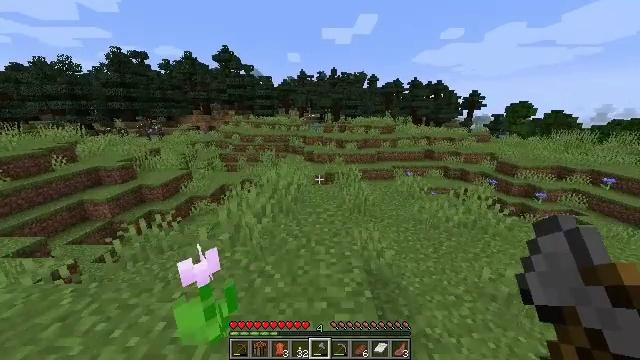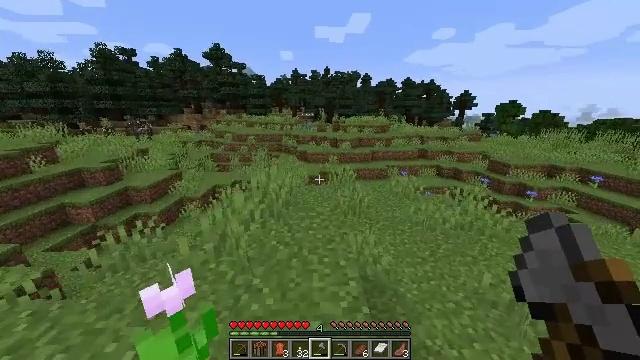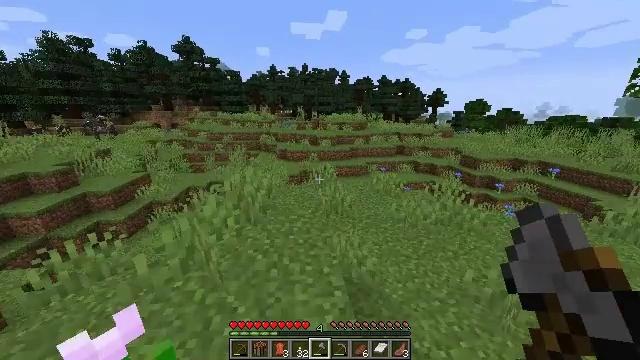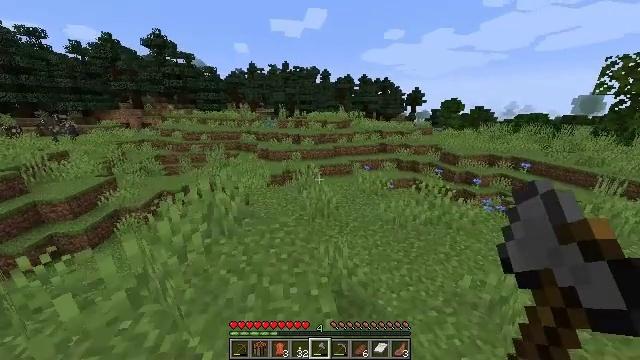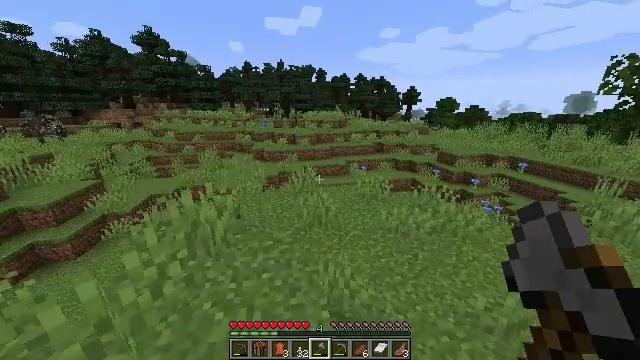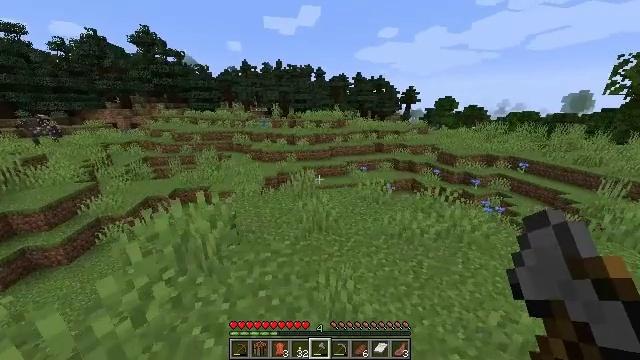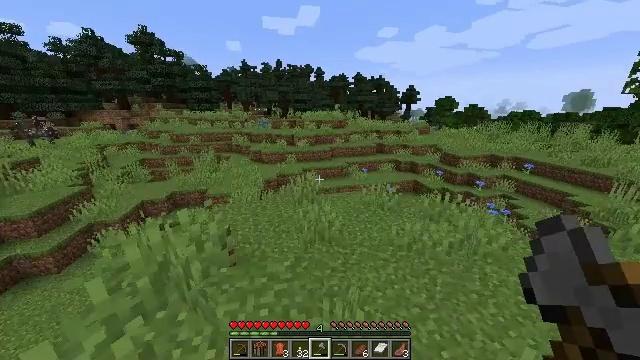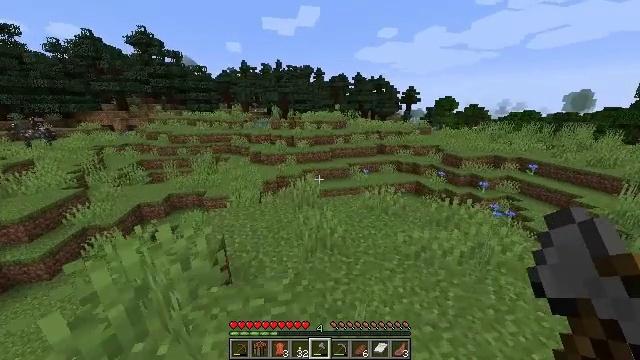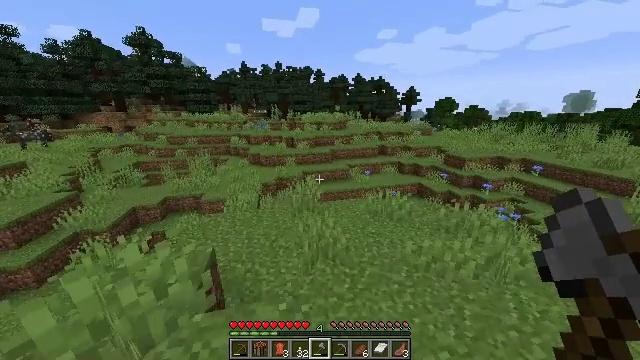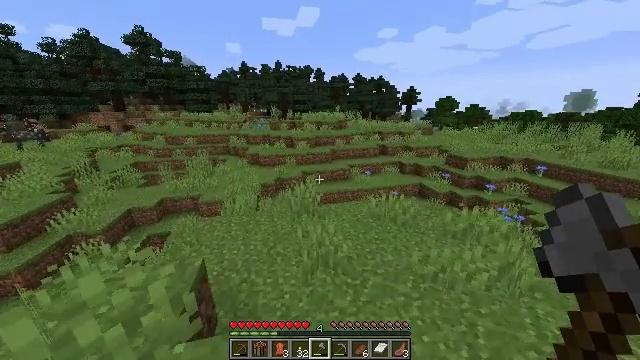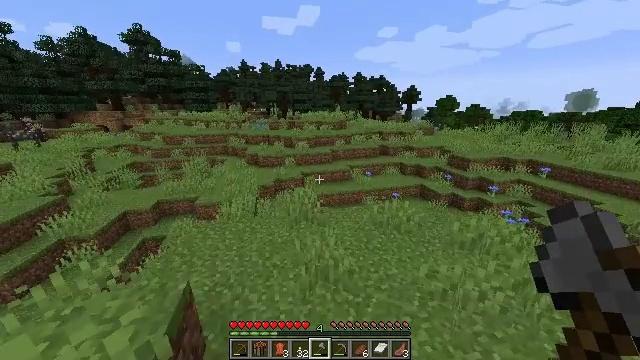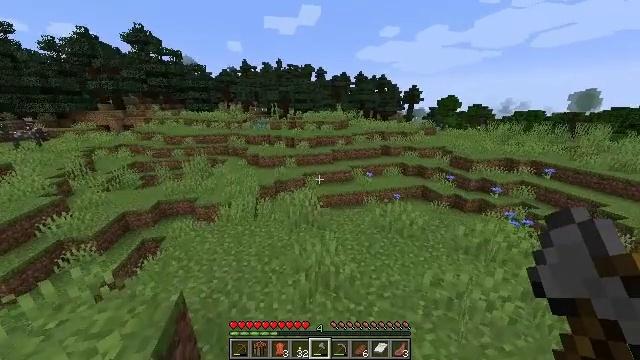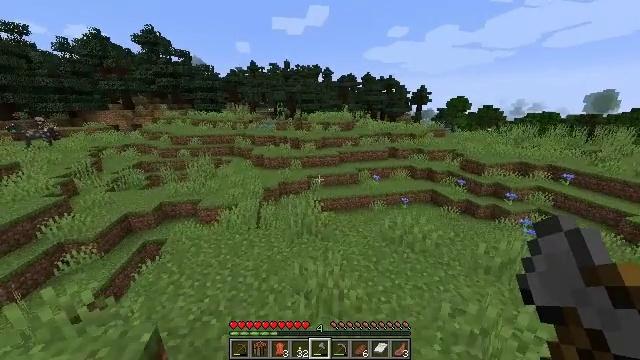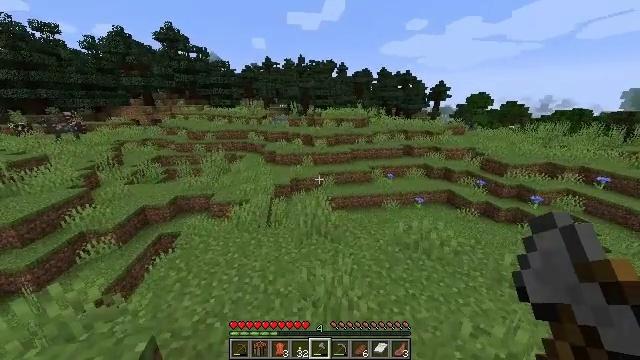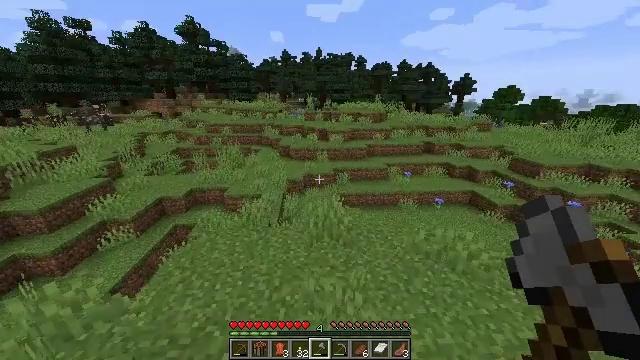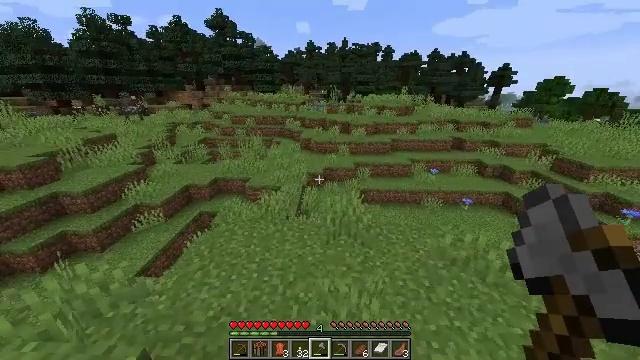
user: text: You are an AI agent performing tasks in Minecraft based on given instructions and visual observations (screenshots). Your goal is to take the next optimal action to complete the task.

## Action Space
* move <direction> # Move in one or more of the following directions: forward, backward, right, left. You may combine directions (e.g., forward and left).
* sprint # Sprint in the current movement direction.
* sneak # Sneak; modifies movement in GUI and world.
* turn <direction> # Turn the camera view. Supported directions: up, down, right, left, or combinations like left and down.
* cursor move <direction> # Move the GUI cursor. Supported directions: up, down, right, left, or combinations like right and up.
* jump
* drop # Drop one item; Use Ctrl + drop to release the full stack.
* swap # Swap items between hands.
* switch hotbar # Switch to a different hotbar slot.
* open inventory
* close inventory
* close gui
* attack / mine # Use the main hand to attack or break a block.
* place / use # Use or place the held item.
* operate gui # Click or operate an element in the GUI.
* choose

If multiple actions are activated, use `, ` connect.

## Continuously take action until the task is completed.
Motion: motion action
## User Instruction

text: Collect dirt by holding left button.
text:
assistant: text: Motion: move forward, sprint, turn right
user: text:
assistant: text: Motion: move forward, sprint, turn right
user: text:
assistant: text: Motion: move forward, sprint, turn right
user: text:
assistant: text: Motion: move forward, sprint, turn right
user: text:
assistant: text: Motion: move forward, sprint
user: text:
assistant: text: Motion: move forward, sprint
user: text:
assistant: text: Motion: move forward, sprint
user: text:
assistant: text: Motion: move forward, sprint
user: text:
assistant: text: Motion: move forward, sprint
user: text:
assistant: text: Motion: move forward, sprint
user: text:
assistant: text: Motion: move forward, sprint
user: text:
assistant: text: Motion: move forward, sprint, turn left
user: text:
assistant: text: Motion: move forward, sprint, turn left and down
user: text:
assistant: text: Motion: move forward, sprint, turn left and down
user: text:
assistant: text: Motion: move forward, sprint, turn left and down
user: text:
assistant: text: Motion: move forward, sprint, turn left and down
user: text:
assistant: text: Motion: move forward, sprint, turn left and down
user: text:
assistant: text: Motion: move forward, sprint, turn left and down
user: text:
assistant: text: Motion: move forward, sprint, turn left
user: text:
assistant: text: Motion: move forward, sprint
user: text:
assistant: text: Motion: move forward, sprint
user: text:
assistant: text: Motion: move forward, sprint
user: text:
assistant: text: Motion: move forward, sprint
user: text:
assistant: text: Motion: move forward, sprint
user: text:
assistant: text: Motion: move forward, sprint
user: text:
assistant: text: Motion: move forward, sprint
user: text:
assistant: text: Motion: move forward, sprint
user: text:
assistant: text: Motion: move forward, sprint
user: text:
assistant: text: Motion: move forward, sprint
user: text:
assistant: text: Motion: move forward, sprint